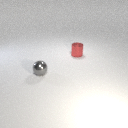
small red metal cylinder to the right of small gray metal sphere